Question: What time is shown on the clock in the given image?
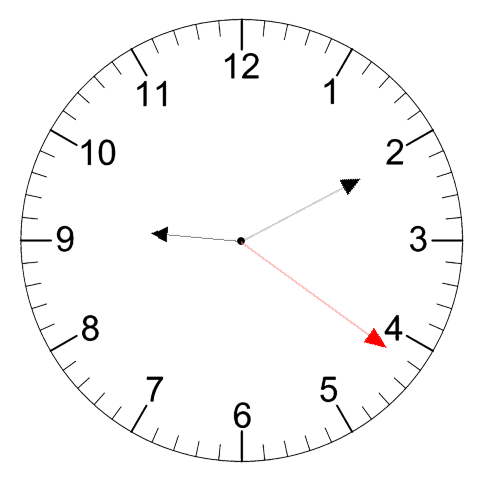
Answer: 09:10:21